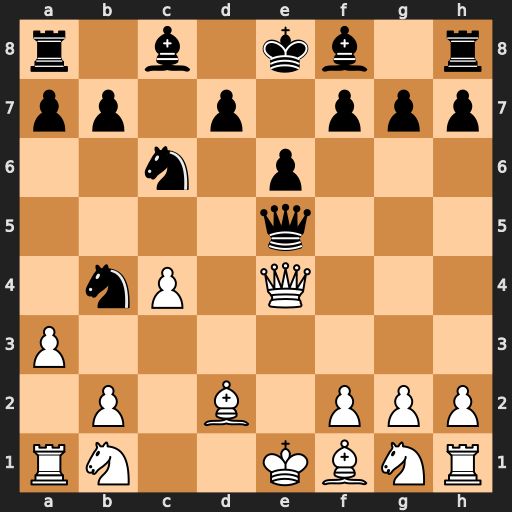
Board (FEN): r1b1kb1r/pp1p1ppp/2n1p3/4q3/1nP1Q3/P7/1P1B1PPP/RN2KBNR
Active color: w
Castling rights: KQkq
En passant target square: -
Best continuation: Qxe5 Nc2+ Kd1 Nxe5 Kxc2